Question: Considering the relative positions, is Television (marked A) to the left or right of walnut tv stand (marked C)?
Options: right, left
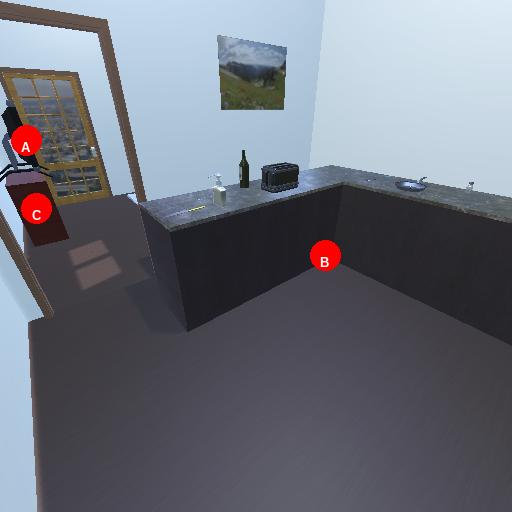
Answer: right